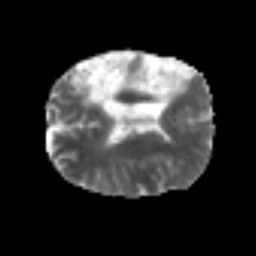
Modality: MD
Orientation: axial
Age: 49
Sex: male
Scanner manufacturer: siemens
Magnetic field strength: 3 T
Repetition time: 6.1 s
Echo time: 0.101 s